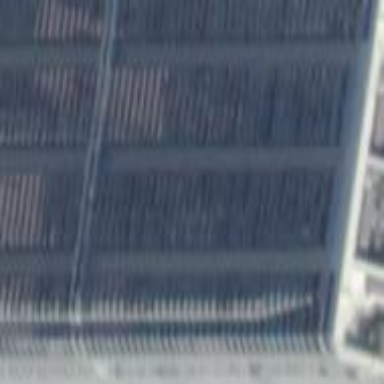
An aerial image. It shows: Multi-storey parking building.